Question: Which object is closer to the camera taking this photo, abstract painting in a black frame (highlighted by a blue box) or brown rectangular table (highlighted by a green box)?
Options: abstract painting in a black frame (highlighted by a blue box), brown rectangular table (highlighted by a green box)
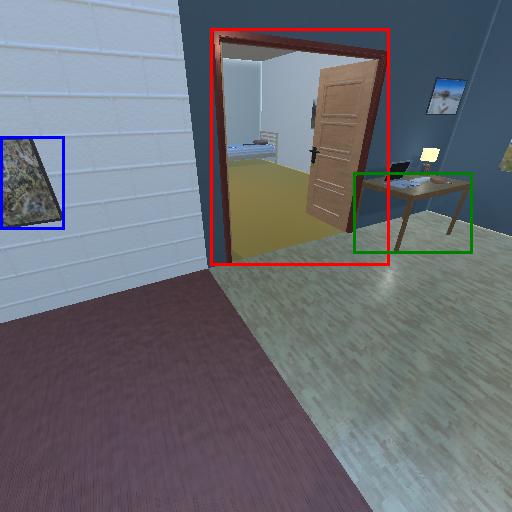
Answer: abstract painting in a black frame (highlighted by a blue box)